Aerial crown-view tile of a tropical tree (Barro Colorado Island, Panama), acquired 20250217:
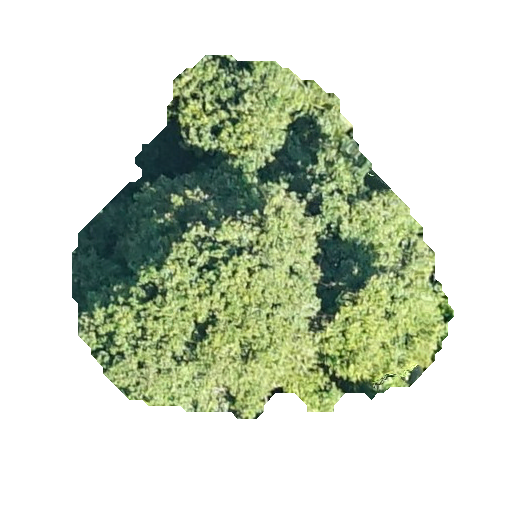
Species: Prioria copaifera
GBIF accepted scientific name: Prioria copaifera
Crown area: 140.301 m²